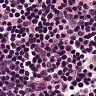
Metastatic tissue present: no